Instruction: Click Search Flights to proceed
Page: home
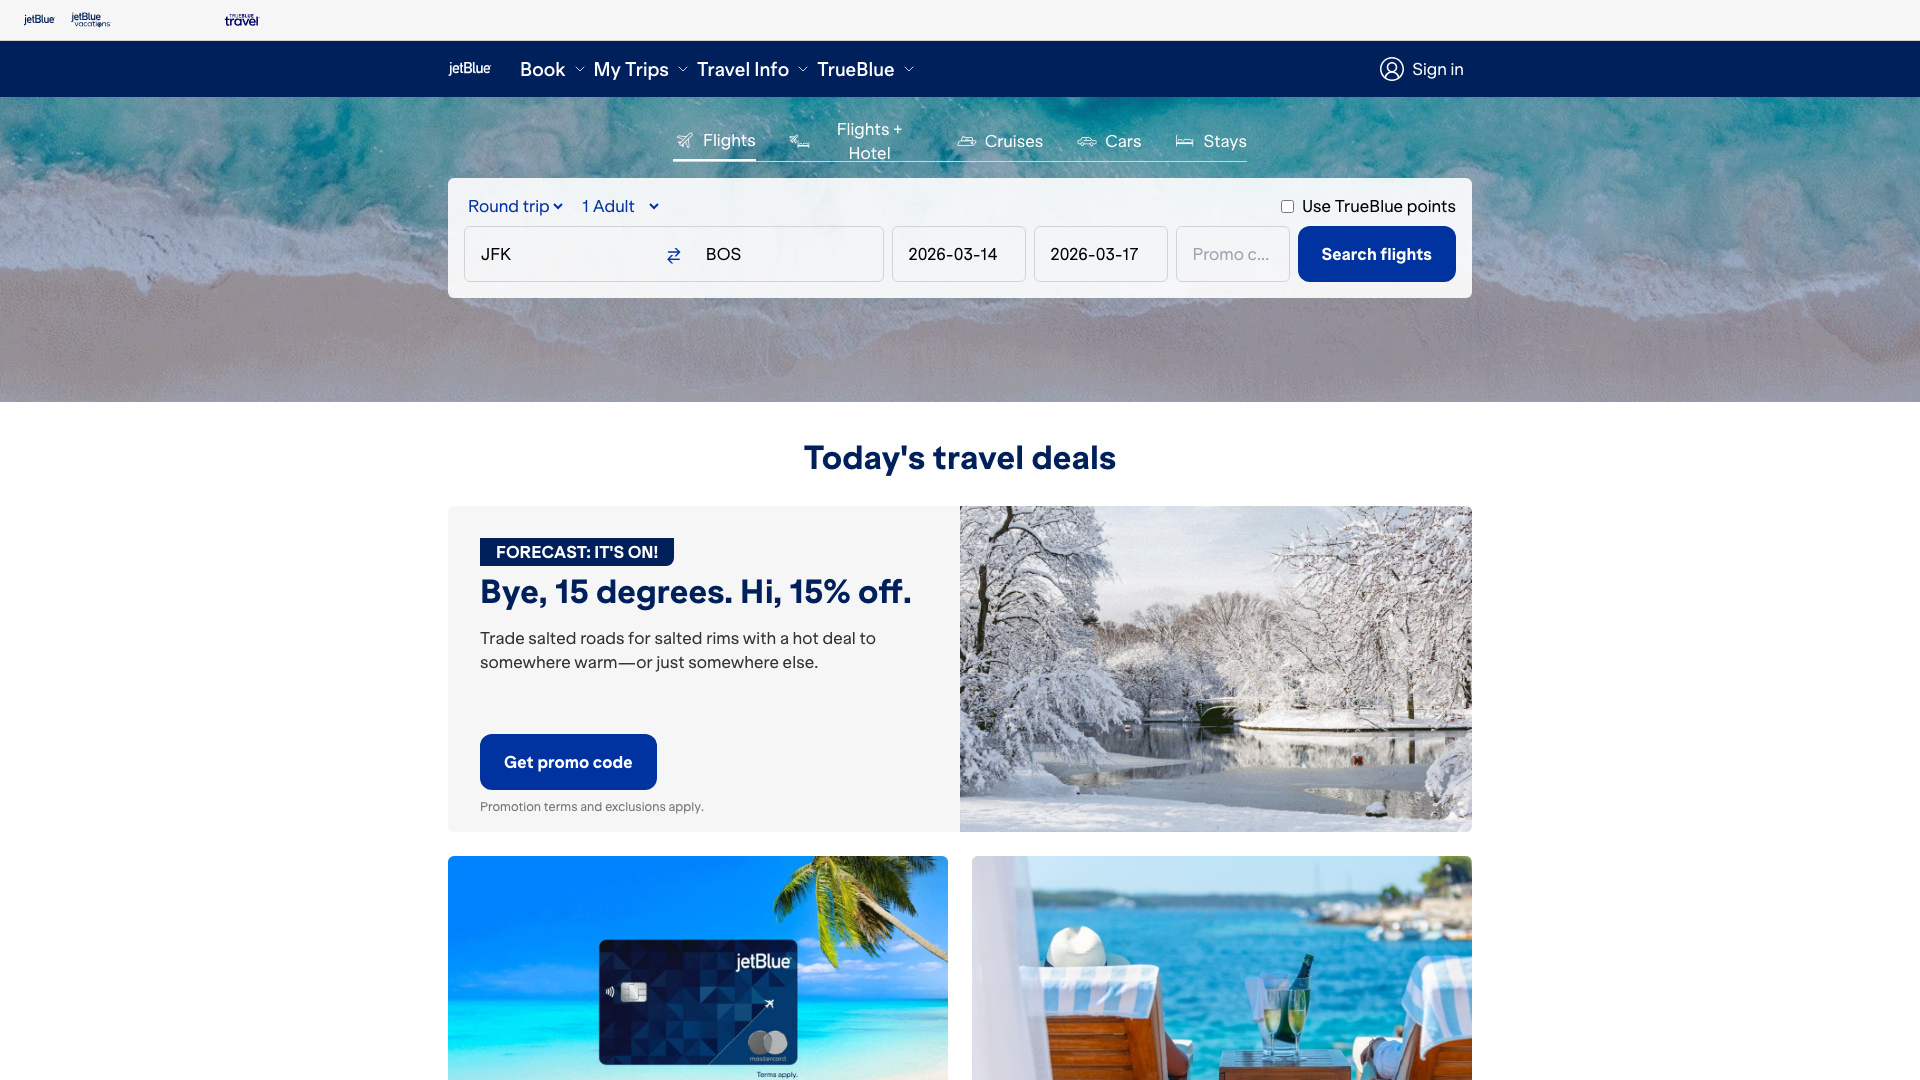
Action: click